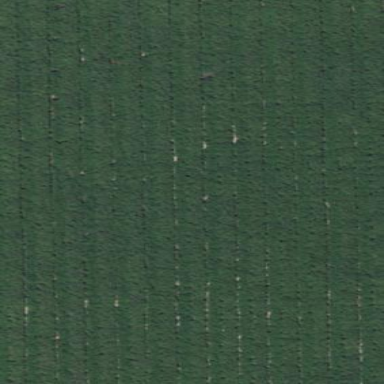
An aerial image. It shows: Almond orchard with rows of almond trees.